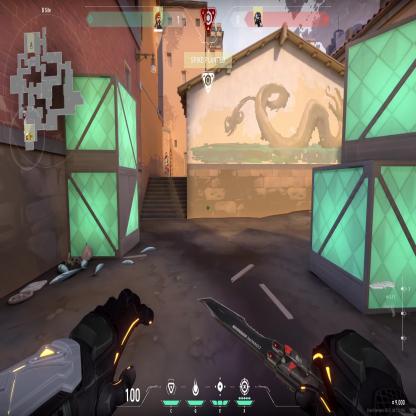
Label: enemy